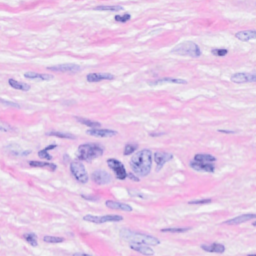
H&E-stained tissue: Breast